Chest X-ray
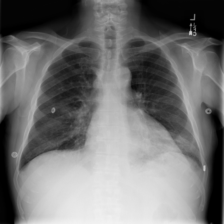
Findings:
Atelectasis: negative
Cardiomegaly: negative
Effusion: negative
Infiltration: positive
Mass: negative
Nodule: negative
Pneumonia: positive
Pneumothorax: negative
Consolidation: negative
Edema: negative
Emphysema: negative
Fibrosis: negative
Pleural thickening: negative
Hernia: negative